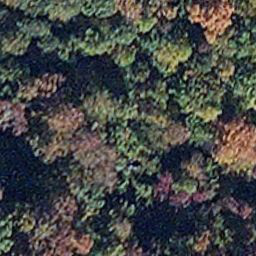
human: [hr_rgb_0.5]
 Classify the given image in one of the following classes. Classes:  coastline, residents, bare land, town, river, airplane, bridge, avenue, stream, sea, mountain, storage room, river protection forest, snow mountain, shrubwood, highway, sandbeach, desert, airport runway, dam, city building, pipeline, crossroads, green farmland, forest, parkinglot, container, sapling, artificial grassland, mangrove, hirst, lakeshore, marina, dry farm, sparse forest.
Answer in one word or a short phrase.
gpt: mangrove